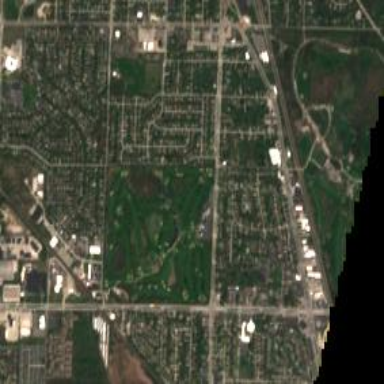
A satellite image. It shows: Golf course surrounded by greenery.